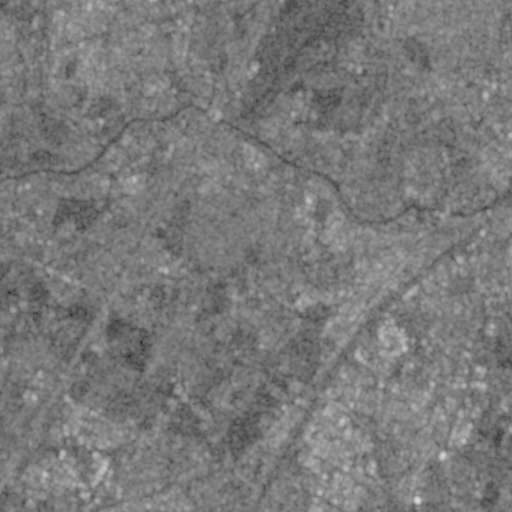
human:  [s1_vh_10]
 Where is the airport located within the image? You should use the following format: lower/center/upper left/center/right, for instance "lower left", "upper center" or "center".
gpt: The airport is located in the upper right of the image.
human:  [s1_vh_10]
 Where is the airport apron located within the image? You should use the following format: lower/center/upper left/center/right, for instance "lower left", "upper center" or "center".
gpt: The airport apron is located in the upper right of the image.
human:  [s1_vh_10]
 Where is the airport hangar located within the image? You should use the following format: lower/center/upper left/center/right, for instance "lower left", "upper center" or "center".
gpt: The airport hangar is located in the upper right of the image.
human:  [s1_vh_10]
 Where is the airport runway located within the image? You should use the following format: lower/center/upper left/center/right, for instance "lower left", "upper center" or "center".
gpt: The airport runway is located in the upper right of the image.
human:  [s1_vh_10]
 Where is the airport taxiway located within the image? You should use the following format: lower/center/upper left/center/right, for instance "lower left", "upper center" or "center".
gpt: The airport taxiway is located in the upper right of the image.
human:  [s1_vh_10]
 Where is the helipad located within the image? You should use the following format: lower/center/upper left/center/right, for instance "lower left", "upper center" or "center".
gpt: The helipad is located in the upper right of the image.
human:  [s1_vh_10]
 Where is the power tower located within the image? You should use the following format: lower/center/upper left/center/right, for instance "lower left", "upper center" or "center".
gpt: The power tower is located in the lower right of the image.
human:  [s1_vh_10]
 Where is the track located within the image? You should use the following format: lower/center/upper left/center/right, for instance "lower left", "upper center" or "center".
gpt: The track is located in the lower left of the image.
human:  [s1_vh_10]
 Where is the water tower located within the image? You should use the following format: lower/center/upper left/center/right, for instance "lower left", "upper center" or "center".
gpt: The water tower is located in the upper right of the image.
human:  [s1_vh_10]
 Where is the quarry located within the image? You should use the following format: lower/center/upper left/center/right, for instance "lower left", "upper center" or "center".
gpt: There is no quarry in the image.

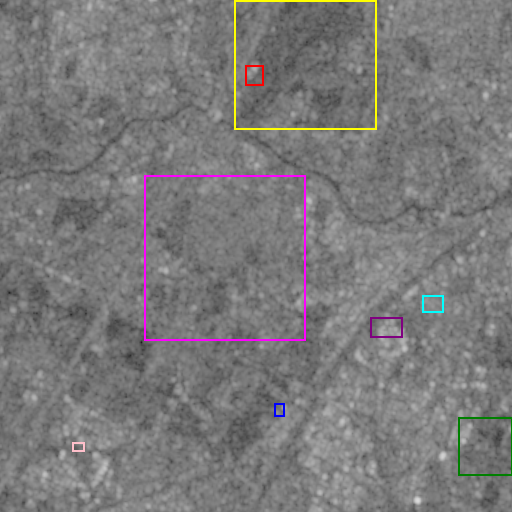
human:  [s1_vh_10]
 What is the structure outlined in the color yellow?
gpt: The structure outlined in yellow is an airport.
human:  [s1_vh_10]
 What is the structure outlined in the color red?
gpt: The structure outlined in red is an airport apron.
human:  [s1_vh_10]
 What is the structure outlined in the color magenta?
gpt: The structure outlined in magenta is a crop field.
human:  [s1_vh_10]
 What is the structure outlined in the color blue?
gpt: The structure outlined in blue is a gas station.
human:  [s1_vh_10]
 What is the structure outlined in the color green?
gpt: The structure outlined in green is a park.
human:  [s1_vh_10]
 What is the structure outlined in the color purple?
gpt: The structure outlined in purple is a parking lot.
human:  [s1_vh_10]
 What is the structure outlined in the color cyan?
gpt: The structure outlined in cyan is a power substation.
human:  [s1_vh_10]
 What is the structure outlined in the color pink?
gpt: The structure outlined in pink is a track.
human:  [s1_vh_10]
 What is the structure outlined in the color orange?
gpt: There is no orange outline.